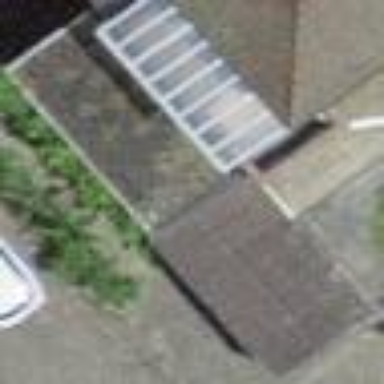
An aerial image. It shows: Garage.